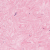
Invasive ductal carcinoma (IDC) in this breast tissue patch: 0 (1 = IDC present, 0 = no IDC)